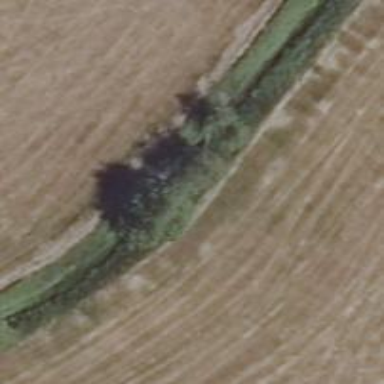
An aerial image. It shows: Single tag "natural: tree."